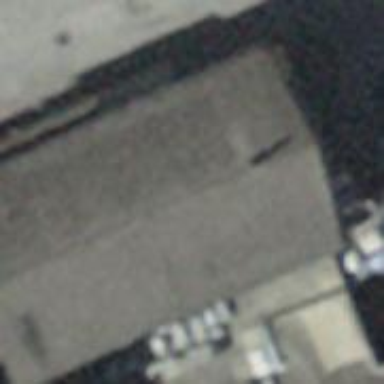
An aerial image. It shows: Commercial building.